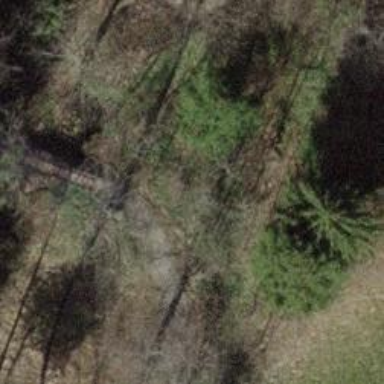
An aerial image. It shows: Brown bench.